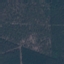
Label: Forest